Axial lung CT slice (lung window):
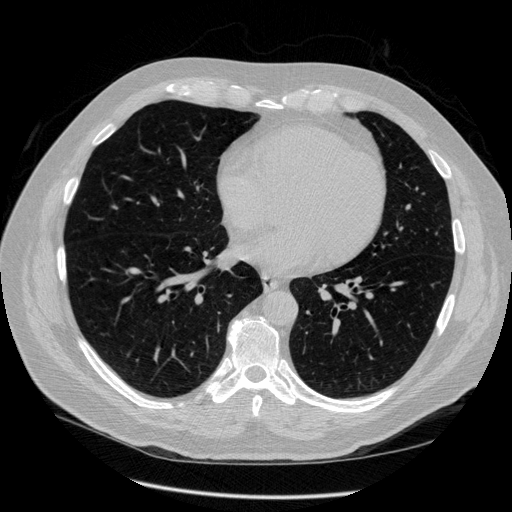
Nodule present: no